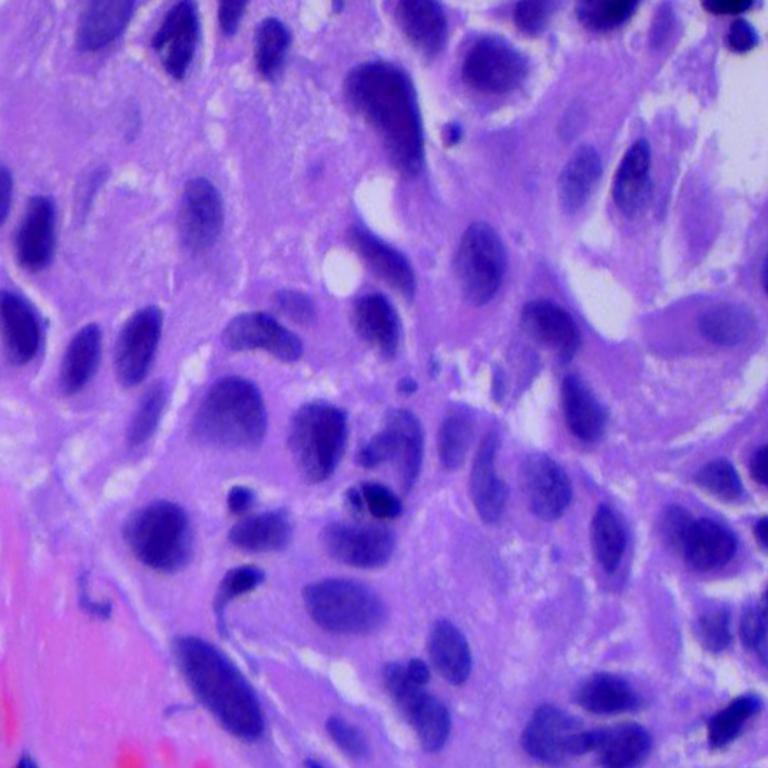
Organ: lung
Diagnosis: squamous carcinomas